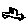
Label: car